Field crop: maize
Growth stage: 2
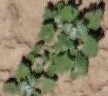
Species: chenopodium